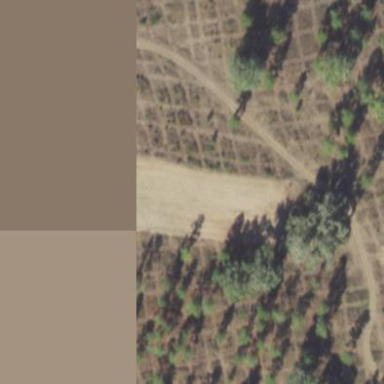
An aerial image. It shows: Orchard.